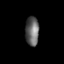
Tissue: prostate
Cell type: T cells
Senescence score: 0.2896
Nuclear area (px): 384
Mean DAPI intensity: 100.763